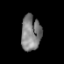
Tissue: prostate
Cell type: T cells
Senescence score: 0.7248
Nuclear area (px): 678
Mean DAPI intensity: 127.988